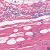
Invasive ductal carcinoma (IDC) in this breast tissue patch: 0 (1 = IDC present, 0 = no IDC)